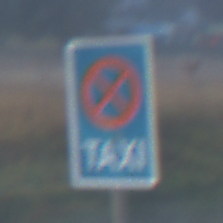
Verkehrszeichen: Taxenstand
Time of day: Dawn
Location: Outdoor (Nature)
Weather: Clear
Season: NotSpecified
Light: Natural